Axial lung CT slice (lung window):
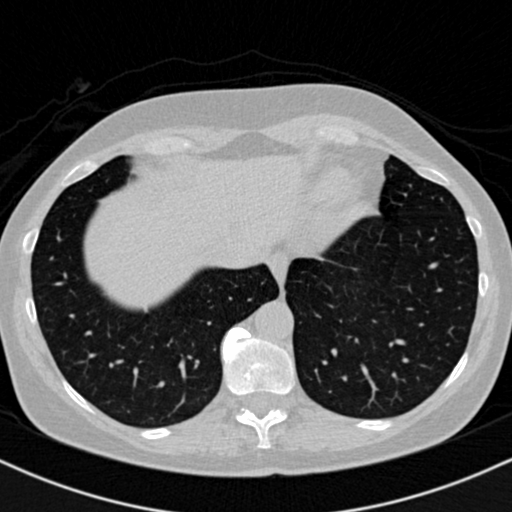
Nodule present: no